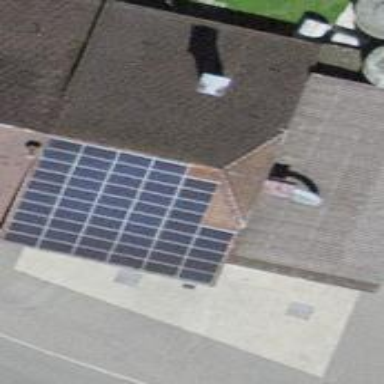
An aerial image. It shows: Solar power generator utilizing photovoltaic technology with solar photovoltaic panels.